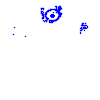
Particle: proton